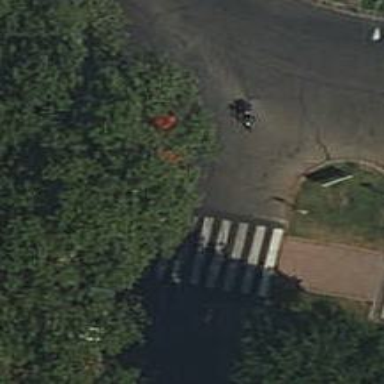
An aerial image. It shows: Road with traffic signals at the crossing.